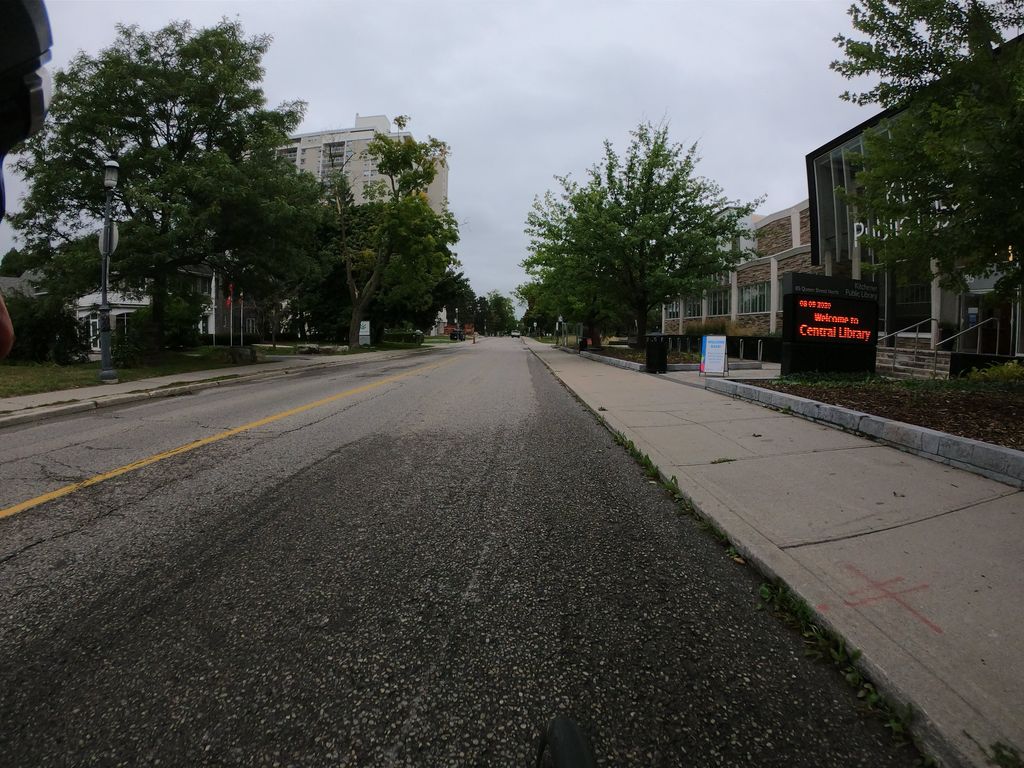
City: kitchener-waterloo